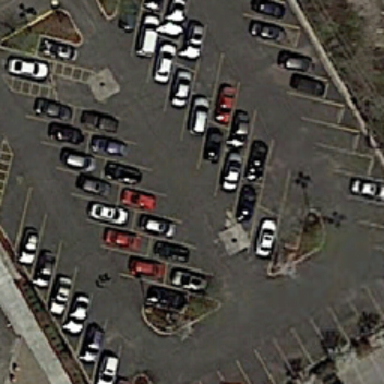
Parking is symmetrical with parking cars .